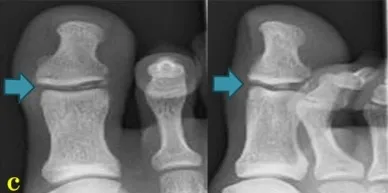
(c) The IP joint expanded a little, and a sesamoid spicule was noted in the IP joint.
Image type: radiology (x_ray)